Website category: auto
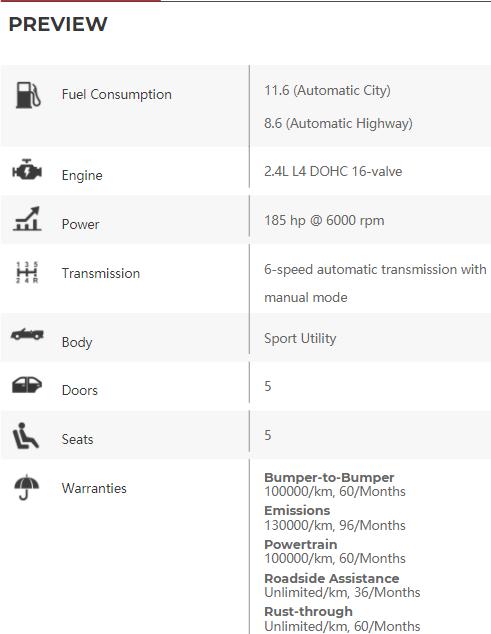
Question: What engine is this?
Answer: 2.4L L4 DOHC 16-valve

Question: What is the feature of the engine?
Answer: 2.4L L4 DOHC 16-valve

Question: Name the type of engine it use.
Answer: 2.4L L4 DOHC 16-valve

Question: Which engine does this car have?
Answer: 2.4L L4 DOHC 16-valve

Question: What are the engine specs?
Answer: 2.4L L4 DOHC 16-valve

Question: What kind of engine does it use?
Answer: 2.4L L4 DOHC 16-valve

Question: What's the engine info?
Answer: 2.4L L4 DOHC 16-valve

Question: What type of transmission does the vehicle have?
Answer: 6-speed automatic transmission with manual mode

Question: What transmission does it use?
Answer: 6-speed automatic transmission with manual mode

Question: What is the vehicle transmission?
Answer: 6-speed automatic transmission with manual mode

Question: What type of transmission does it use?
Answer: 6-speed automatic transmission with manual mode

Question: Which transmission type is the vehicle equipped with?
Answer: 6-speed automatic transmission with manual mode

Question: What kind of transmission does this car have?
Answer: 6-speed automatic transmission with manual mode

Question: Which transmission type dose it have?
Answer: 6-speed automatic transmission with manual mode

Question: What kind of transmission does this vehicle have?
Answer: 6-speed automatic transmission with manual mode

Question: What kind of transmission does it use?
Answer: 6-speed automatic transmission with manual mode

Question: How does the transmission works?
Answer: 6-speed automatic transmission with manual mode

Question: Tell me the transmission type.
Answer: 6-speed automatic transmission with manual mode

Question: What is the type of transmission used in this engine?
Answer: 6-speed automatic transmission with manual mode

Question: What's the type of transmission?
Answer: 6-speed automatic transmission with manual mode

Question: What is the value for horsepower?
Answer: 185 hp @ 6000 rpm

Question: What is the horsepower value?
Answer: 185 hp @ 6000 rpm

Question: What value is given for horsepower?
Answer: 185 hp @ 6000 rpm

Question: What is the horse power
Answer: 185 hp @ 6000 rpm

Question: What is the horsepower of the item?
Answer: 185 hp @ 6000 rpm

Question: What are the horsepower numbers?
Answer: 185 hp @ 6000 rpm

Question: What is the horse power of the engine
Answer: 185 hp @ 6000 rpm

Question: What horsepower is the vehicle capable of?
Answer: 185 hp @ 6000 rpm

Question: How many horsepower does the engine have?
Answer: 185 hp @ 6000 rpm

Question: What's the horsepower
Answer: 185 hp @ 6000 rpm

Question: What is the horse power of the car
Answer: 185 hp @ 6000 rpm

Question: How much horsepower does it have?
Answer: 185 hp @ 6000 rpm

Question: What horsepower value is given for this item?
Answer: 185 hp @ 6000 rpm

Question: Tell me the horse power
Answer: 185 hp @ 6000 rpm

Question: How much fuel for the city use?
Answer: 11.6 (Automatic City)

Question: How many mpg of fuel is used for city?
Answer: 11.6 (Automatic City)

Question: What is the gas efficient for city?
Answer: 11.6 (Automatic City)

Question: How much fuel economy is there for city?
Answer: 11.6 (Automatic City)

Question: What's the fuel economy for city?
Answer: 11.6 (Automatic City)

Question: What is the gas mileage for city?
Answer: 11.6 (Automatic City)

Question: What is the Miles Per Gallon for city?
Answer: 11.6 (Automatic City)

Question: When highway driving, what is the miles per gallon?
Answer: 8.6 (Automatic Highway)

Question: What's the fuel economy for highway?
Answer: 8.6 (Automatic Highway)

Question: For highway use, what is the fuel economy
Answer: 8.6 (Automatic Highway)

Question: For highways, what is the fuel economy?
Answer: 8.6 (Automatic Highway)

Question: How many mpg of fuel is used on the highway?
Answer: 8.6 (Automatic Highway)

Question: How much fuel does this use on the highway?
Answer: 8.6 (Automatic Highway)

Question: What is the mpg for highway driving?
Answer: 8.6 (Automatic Highway)

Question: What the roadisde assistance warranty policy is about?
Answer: Unlimited/km, 36/Months

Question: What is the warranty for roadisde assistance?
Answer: Unlimited/km, 36/Months

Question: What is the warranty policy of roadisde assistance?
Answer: Unlimited/km, 36/Months

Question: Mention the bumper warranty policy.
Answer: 100000/km, 60/Months

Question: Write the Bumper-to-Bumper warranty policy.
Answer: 100000/km, 60/Months

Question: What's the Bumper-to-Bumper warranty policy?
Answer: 100000/km, 60/Months

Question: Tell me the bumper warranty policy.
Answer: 100000/km, 60/Months

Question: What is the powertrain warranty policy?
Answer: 100000/km, 60/Months

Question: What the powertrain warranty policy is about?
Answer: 100000/km, 60/Months

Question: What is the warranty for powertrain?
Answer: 100000/km, 60/Months